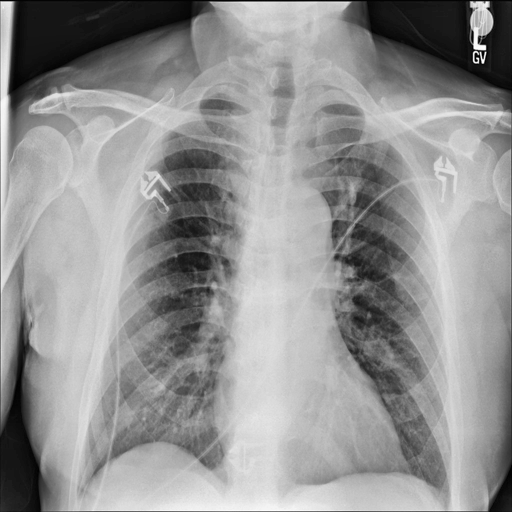
Finding: NORMAL